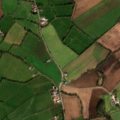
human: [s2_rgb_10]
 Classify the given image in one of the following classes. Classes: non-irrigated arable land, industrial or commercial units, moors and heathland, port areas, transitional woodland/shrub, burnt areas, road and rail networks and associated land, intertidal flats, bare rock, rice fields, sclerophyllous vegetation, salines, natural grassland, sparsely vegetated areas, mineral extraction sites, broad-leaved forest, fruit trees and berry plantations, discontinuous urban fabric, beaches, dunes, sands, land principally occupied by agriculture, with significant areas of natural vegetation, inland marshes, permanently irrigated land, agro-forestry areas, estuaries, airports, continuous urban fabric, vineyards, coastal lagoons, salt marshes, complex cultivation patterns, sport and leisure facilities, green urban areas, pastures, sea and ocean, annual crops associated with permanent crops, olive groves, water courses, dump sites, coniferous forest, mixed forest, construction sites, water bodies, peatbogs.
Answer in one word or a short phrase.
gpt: non-irrigated arable land, pastures